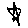
Label: star